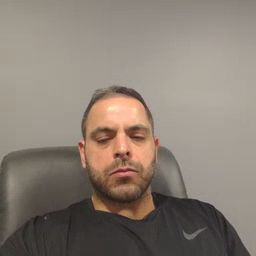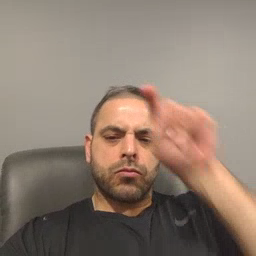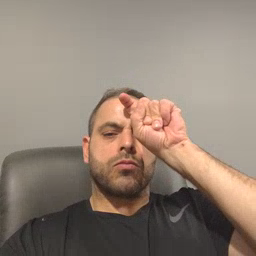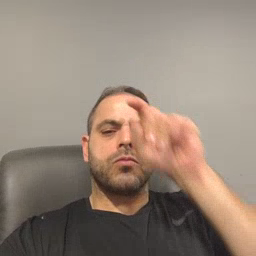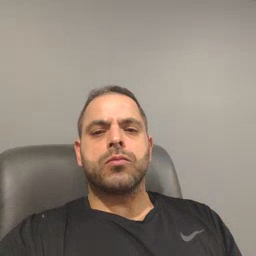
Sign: puzzle